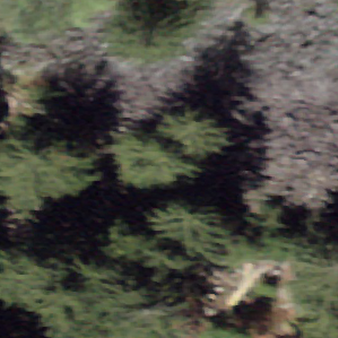
Label: other